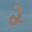
Label: 2